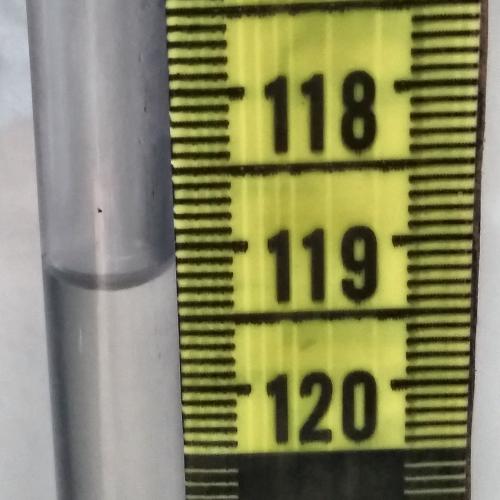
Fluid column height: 119.2 cm